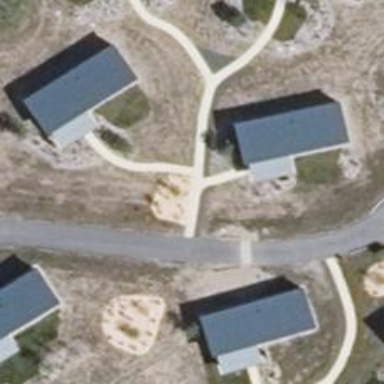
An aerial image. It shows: Footway with concrete surface.